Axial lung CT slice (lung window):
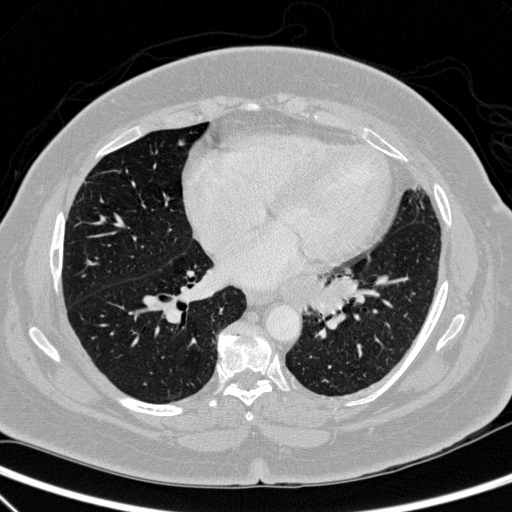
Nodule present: no